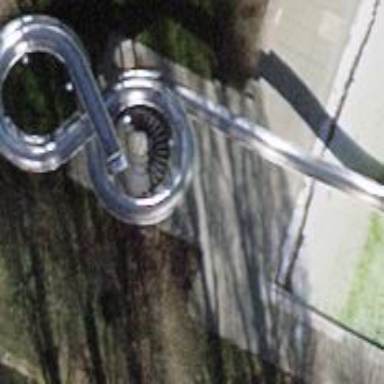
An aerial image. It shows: Water slide attraction.